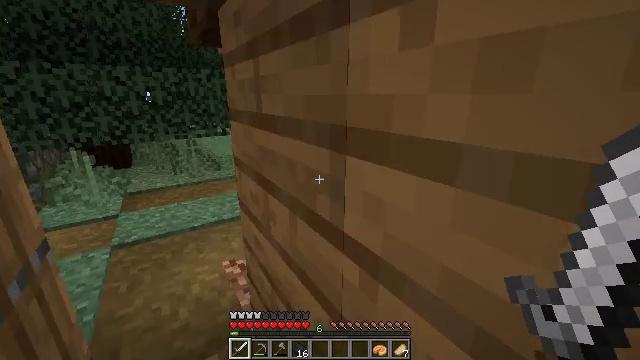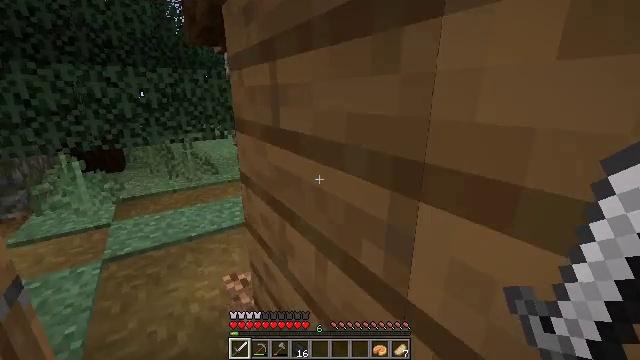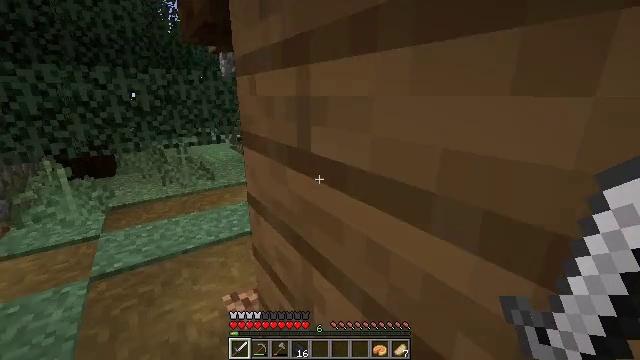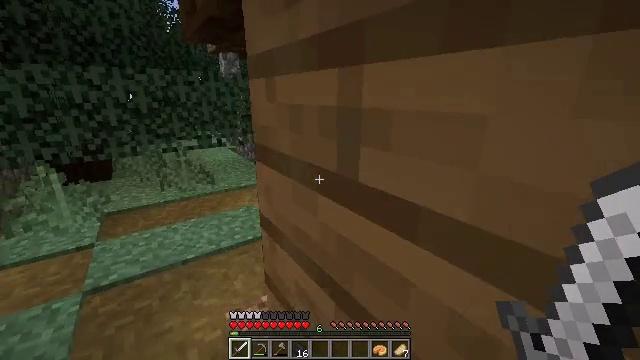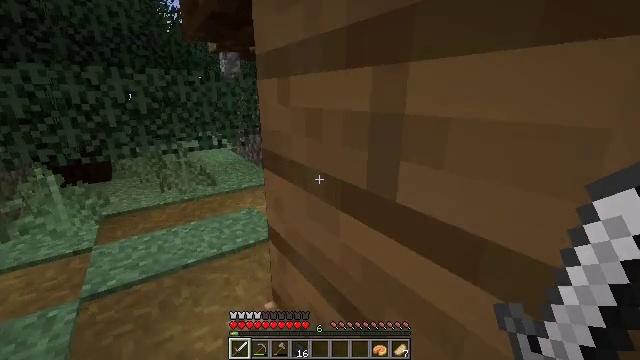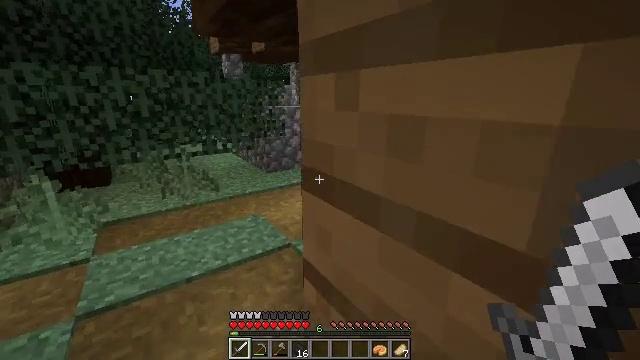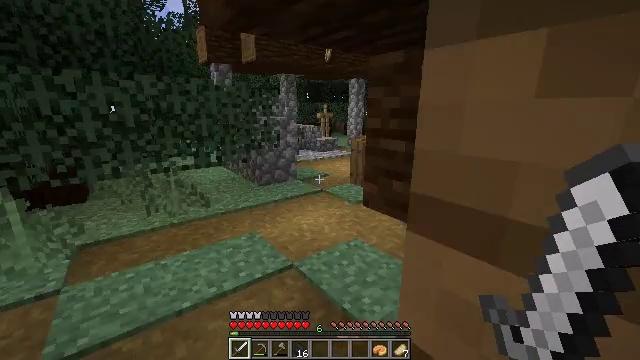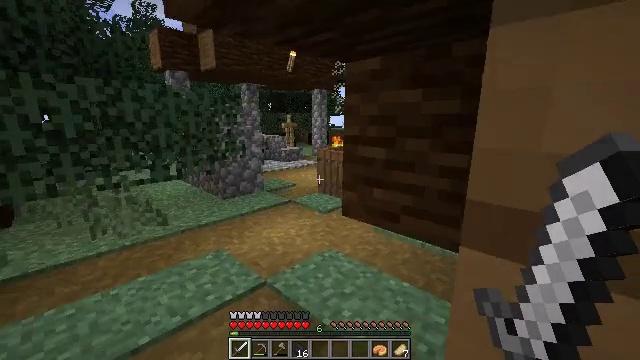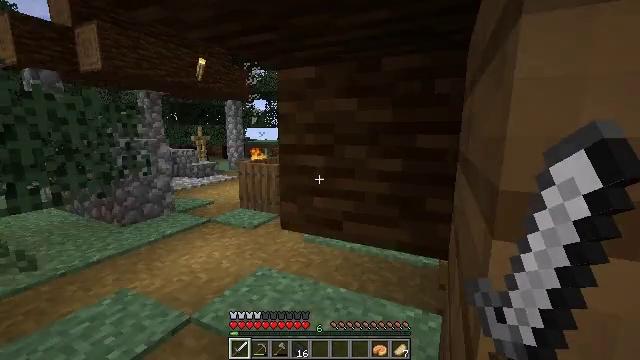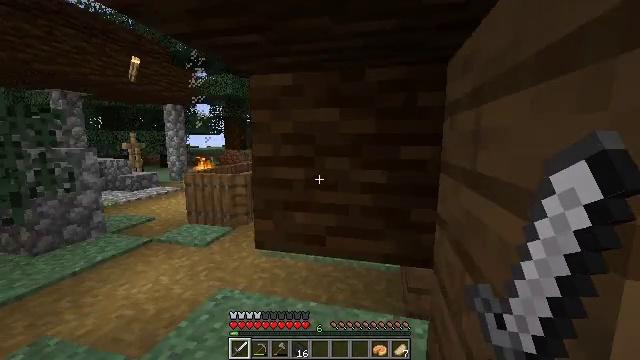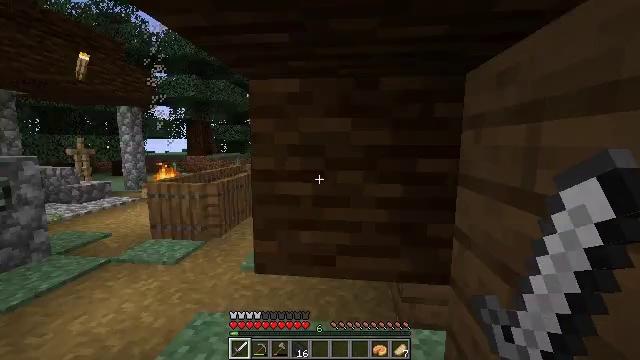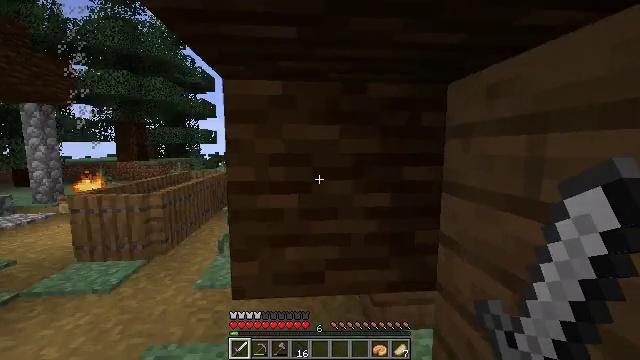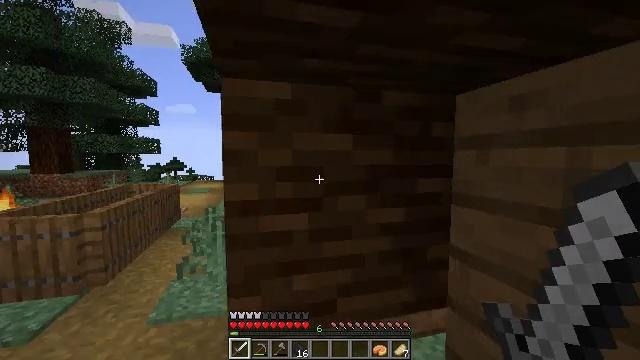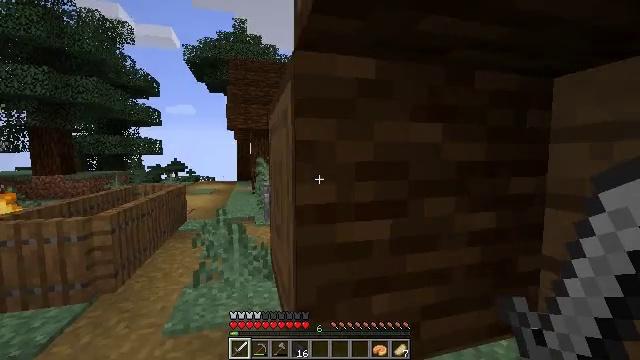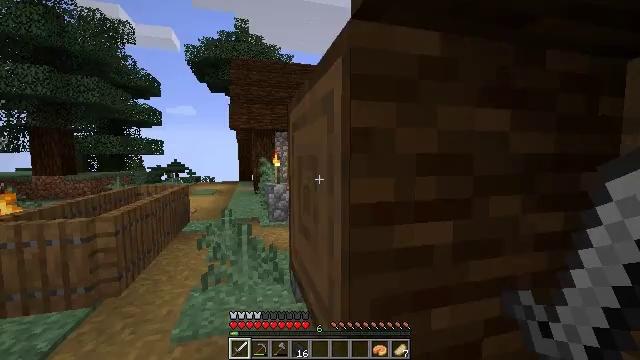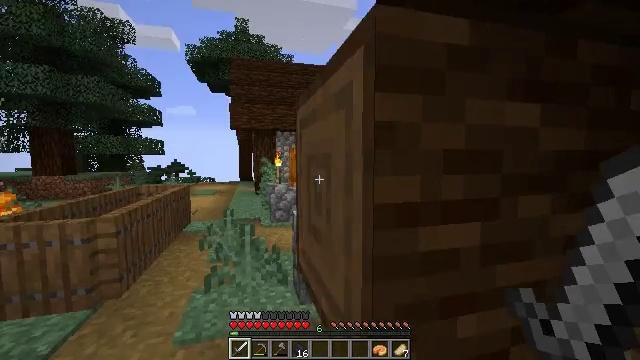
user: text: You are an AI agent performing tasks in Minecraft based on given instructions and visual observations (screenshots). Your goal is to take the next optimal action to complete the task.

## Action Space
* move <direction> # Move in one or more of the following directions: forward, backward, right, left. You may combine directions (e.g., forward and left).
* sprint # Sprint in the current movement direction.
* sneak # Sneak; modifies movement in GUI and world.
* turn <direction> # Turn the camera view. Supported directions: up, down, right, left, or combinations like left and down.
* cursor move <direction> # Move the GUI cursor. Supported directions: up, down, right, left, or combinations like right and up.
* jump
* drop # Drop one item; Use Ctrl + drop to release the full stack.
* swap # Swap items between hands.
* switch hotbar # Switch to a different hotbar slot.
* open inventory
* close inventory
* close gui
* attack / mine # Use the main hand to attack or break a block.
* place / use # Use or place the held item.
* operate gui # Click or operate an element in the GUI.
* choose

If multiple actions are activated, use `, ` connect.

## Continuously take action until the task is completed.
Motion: motion action
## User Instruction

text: Punch the spruce leaves to get saplings.
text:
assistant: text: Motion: move forward
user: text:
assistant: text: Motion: move forward, turn right
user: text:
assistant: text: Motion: move forward
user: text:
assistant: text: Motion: move forward and move left
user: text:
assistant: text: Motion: move forward and move left
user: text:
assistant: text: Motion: move forward and move left, turn right and up
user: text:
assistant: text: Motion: move forward and move left, turn right and up
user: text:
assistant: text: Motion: move forward and move left, turn right and up
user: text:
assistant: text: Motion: move forward and move left, turn right and up
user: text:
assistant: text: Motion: move forward and move left, turn right and up
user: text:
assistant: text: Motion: move forward and move left, turn right
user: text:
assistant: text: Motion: move forward and move left, turn right and up
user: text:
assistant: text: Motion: move forward and move left
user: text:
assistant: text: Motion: move forward and move left
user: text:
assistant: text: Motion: move forward
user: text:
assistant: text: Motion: move forward and move left
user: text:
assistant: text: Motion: move forward and move left, turn left
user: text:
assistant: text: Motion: move forward and move left, turn left
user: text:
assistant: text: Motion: move forward and move left, turn right
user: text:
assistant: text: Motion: move forward and move left, turn right and up
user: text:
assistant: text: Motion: move left, turn right and up
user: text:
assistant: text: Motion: move left, turn right and up
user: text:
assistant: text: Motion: move left, turn right and up
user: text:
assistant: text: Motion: move left, turn right and up
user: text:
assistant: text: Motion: move left
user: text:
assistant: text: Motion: move left
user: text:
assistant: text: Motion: no_op
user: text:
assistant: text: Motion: no_op
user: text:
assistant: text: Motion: no_op
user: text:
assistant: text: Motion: no_op